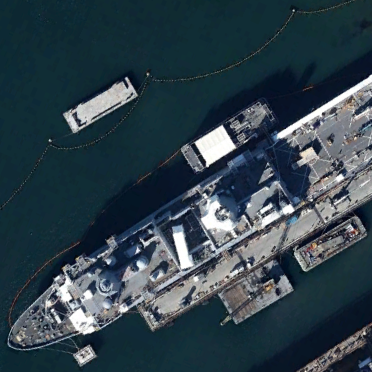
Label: combat